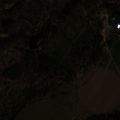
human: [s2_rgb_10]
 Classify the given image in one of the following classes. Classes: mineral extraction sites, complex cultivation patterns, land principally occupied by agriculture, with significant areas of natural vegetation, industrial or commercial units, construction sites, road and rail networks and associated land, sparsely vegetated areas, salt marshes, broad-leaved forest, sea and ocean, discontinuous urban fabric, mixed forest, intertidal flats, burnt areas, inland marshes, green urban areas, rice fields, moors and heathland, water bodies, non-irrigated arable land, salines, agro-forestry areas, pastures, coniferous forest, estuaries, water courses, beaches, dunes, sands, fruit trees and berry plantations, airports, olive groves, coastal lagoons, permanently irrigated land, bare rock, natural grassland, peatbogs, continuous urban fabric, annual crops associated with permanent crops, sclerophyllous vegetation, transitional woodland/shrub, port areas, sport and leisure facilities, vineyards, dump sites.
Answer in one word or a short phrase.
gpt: permanently irrigated land, agro-forestry areas, broad-leaved forest